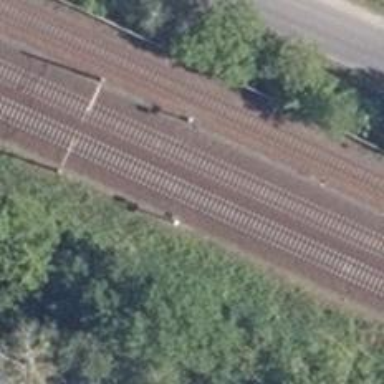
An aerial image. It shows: Railway signal.